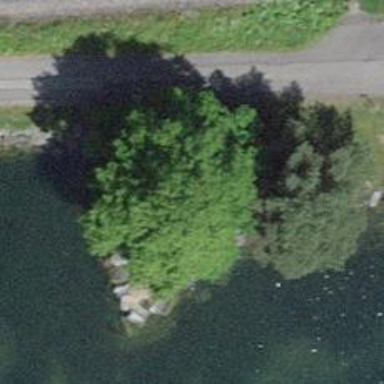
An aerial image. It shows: Bench.